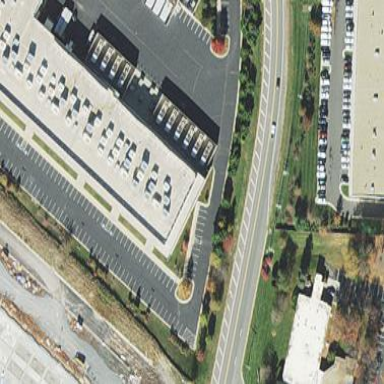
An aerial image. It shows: Data center building.